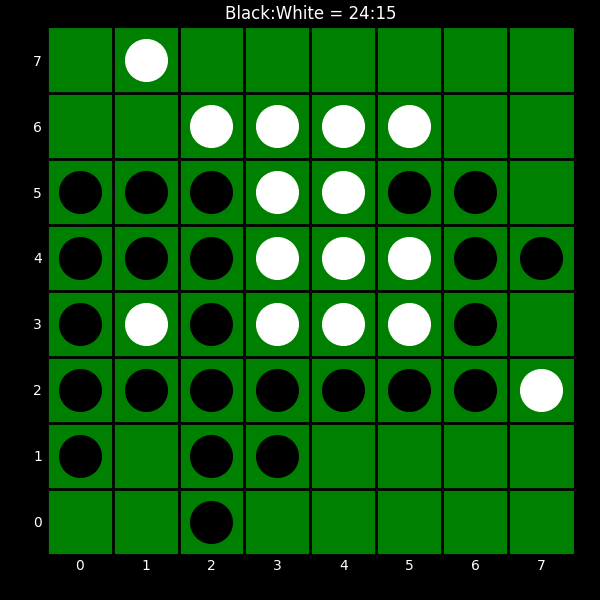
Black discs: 24
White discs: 15